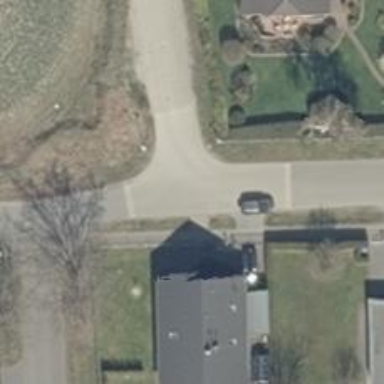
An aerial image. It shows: Residential road without sidewalk.